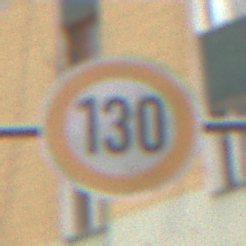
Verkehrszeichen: Geschwindigkeit130
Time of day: MorningAfternoon
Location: Outdoor (Urban)
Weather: Overcast
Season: NotSpecified
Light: Natural